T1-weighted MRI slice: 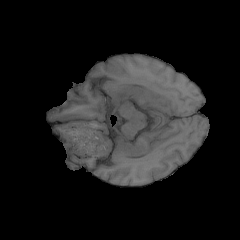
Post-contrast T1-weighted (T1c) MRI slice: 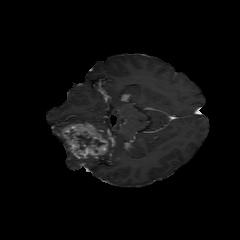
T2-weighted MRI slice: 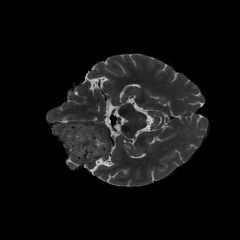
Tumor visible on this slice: yes